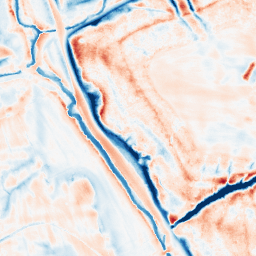
Category: trend_removal
Decomposition family: local_polynomial
Decomposition parameters: window_size: 21
degree: 1
Upsampling method: regularized
Upsampling parameters: scale: 2
lambda_reg: 0.01
Upsampling scale: 2